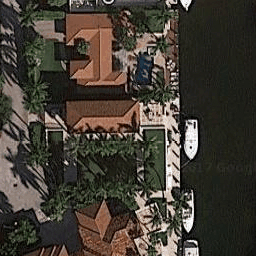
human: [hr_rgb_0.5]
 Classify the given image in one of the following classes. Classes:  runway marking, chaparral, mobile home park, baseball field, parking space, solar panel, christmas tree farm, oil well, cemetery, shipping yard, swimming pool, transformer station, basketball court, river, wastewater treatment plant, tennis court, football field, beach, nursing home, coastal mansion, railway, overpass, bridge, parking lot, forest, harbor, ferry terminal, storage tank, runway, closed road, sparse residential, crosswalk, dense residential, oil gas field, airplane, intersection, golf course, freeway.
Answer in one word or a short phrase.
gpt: coastal mansion